Question: I am trying to get familiar with C# and tried out the following program - it just outputs the average of the even numbers in the Array.

Would be great if someone could highlight the problem here.
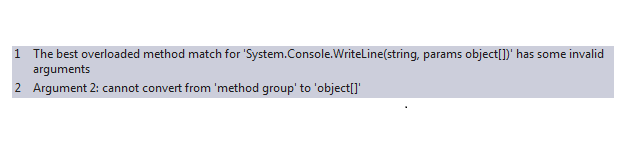
Answer: You need 'select.Average()' (with the parens).